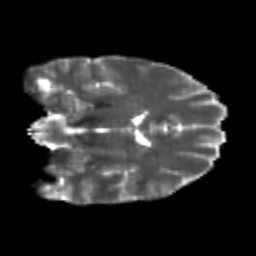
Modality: T2w
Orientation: coronal
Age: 21
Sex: male
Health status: healthy
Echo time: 0.074 s